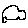
Label: car